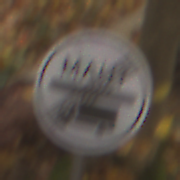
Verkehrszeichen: EndeMautpflicht
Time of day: MorningAfternoon
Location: Outdoor (Nature)
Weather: Overcast
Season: Autumn
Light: Natural